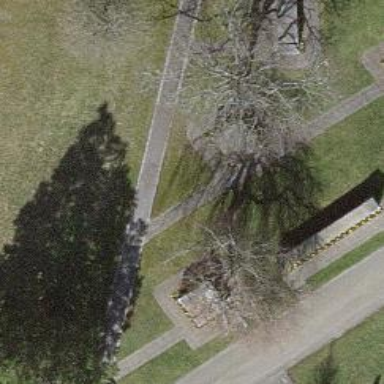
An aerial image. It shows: Urban tree with evergreen needle-leaved foliage.